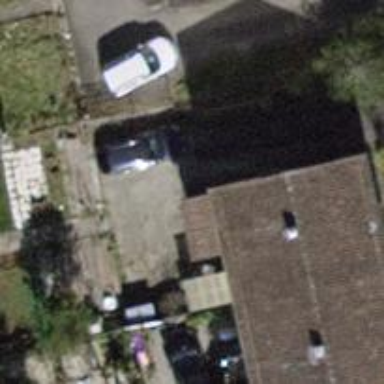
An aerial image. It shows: Semidetached house with gabled roof oriented across.